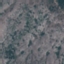
Label: HerbaceousVegetation